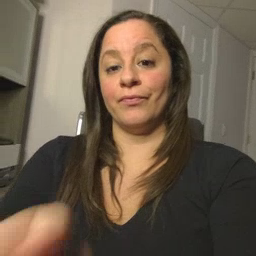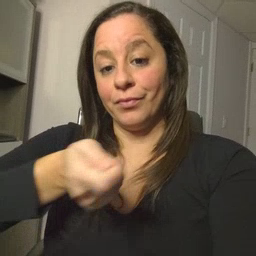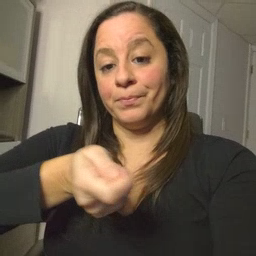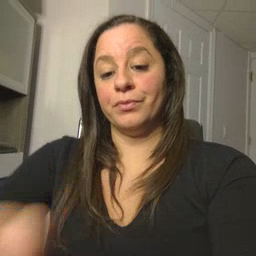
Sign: vacuum